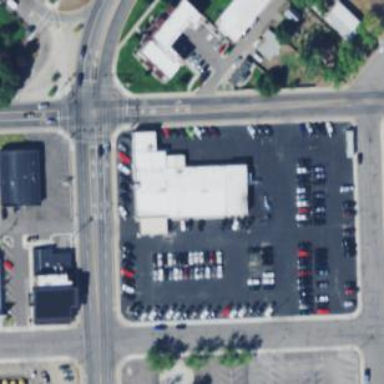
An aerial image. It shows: Car shop building.